Field crop: maize
Growth stage: 2
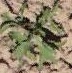
Species: atriplex